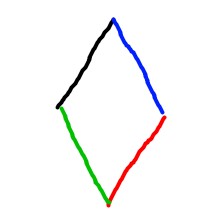
Shape: rhombus